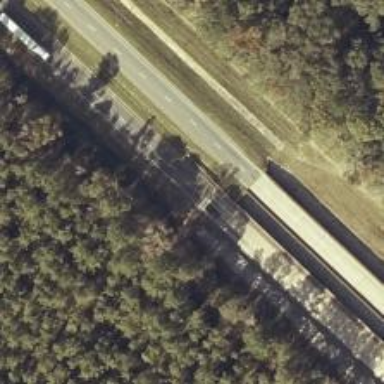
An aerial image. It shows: Expressway with dual carriageway. The highway has asphalt surface.